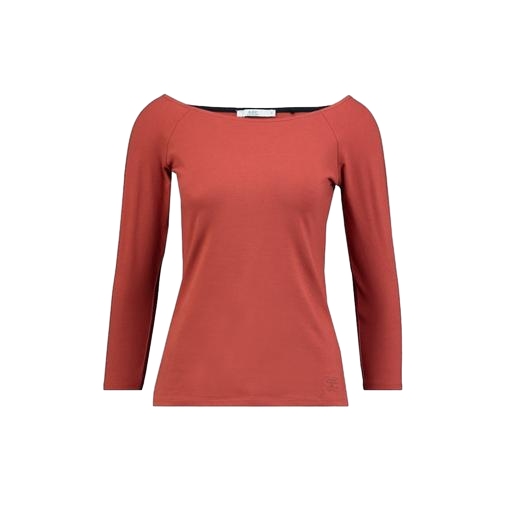
red boat-neck top, brown boat-neck jersey t-shirt, boat-neck top, white background